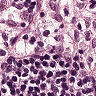
Metastatic tissue present: no